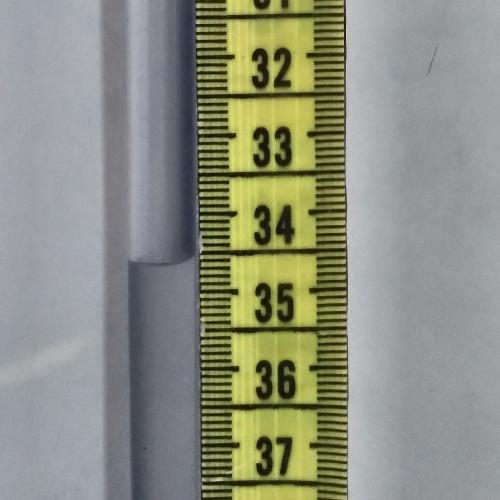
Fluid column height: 34.5 cm